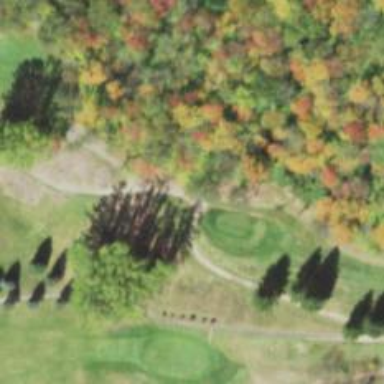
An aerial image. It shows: Path used for both walking and golf.